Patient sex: F
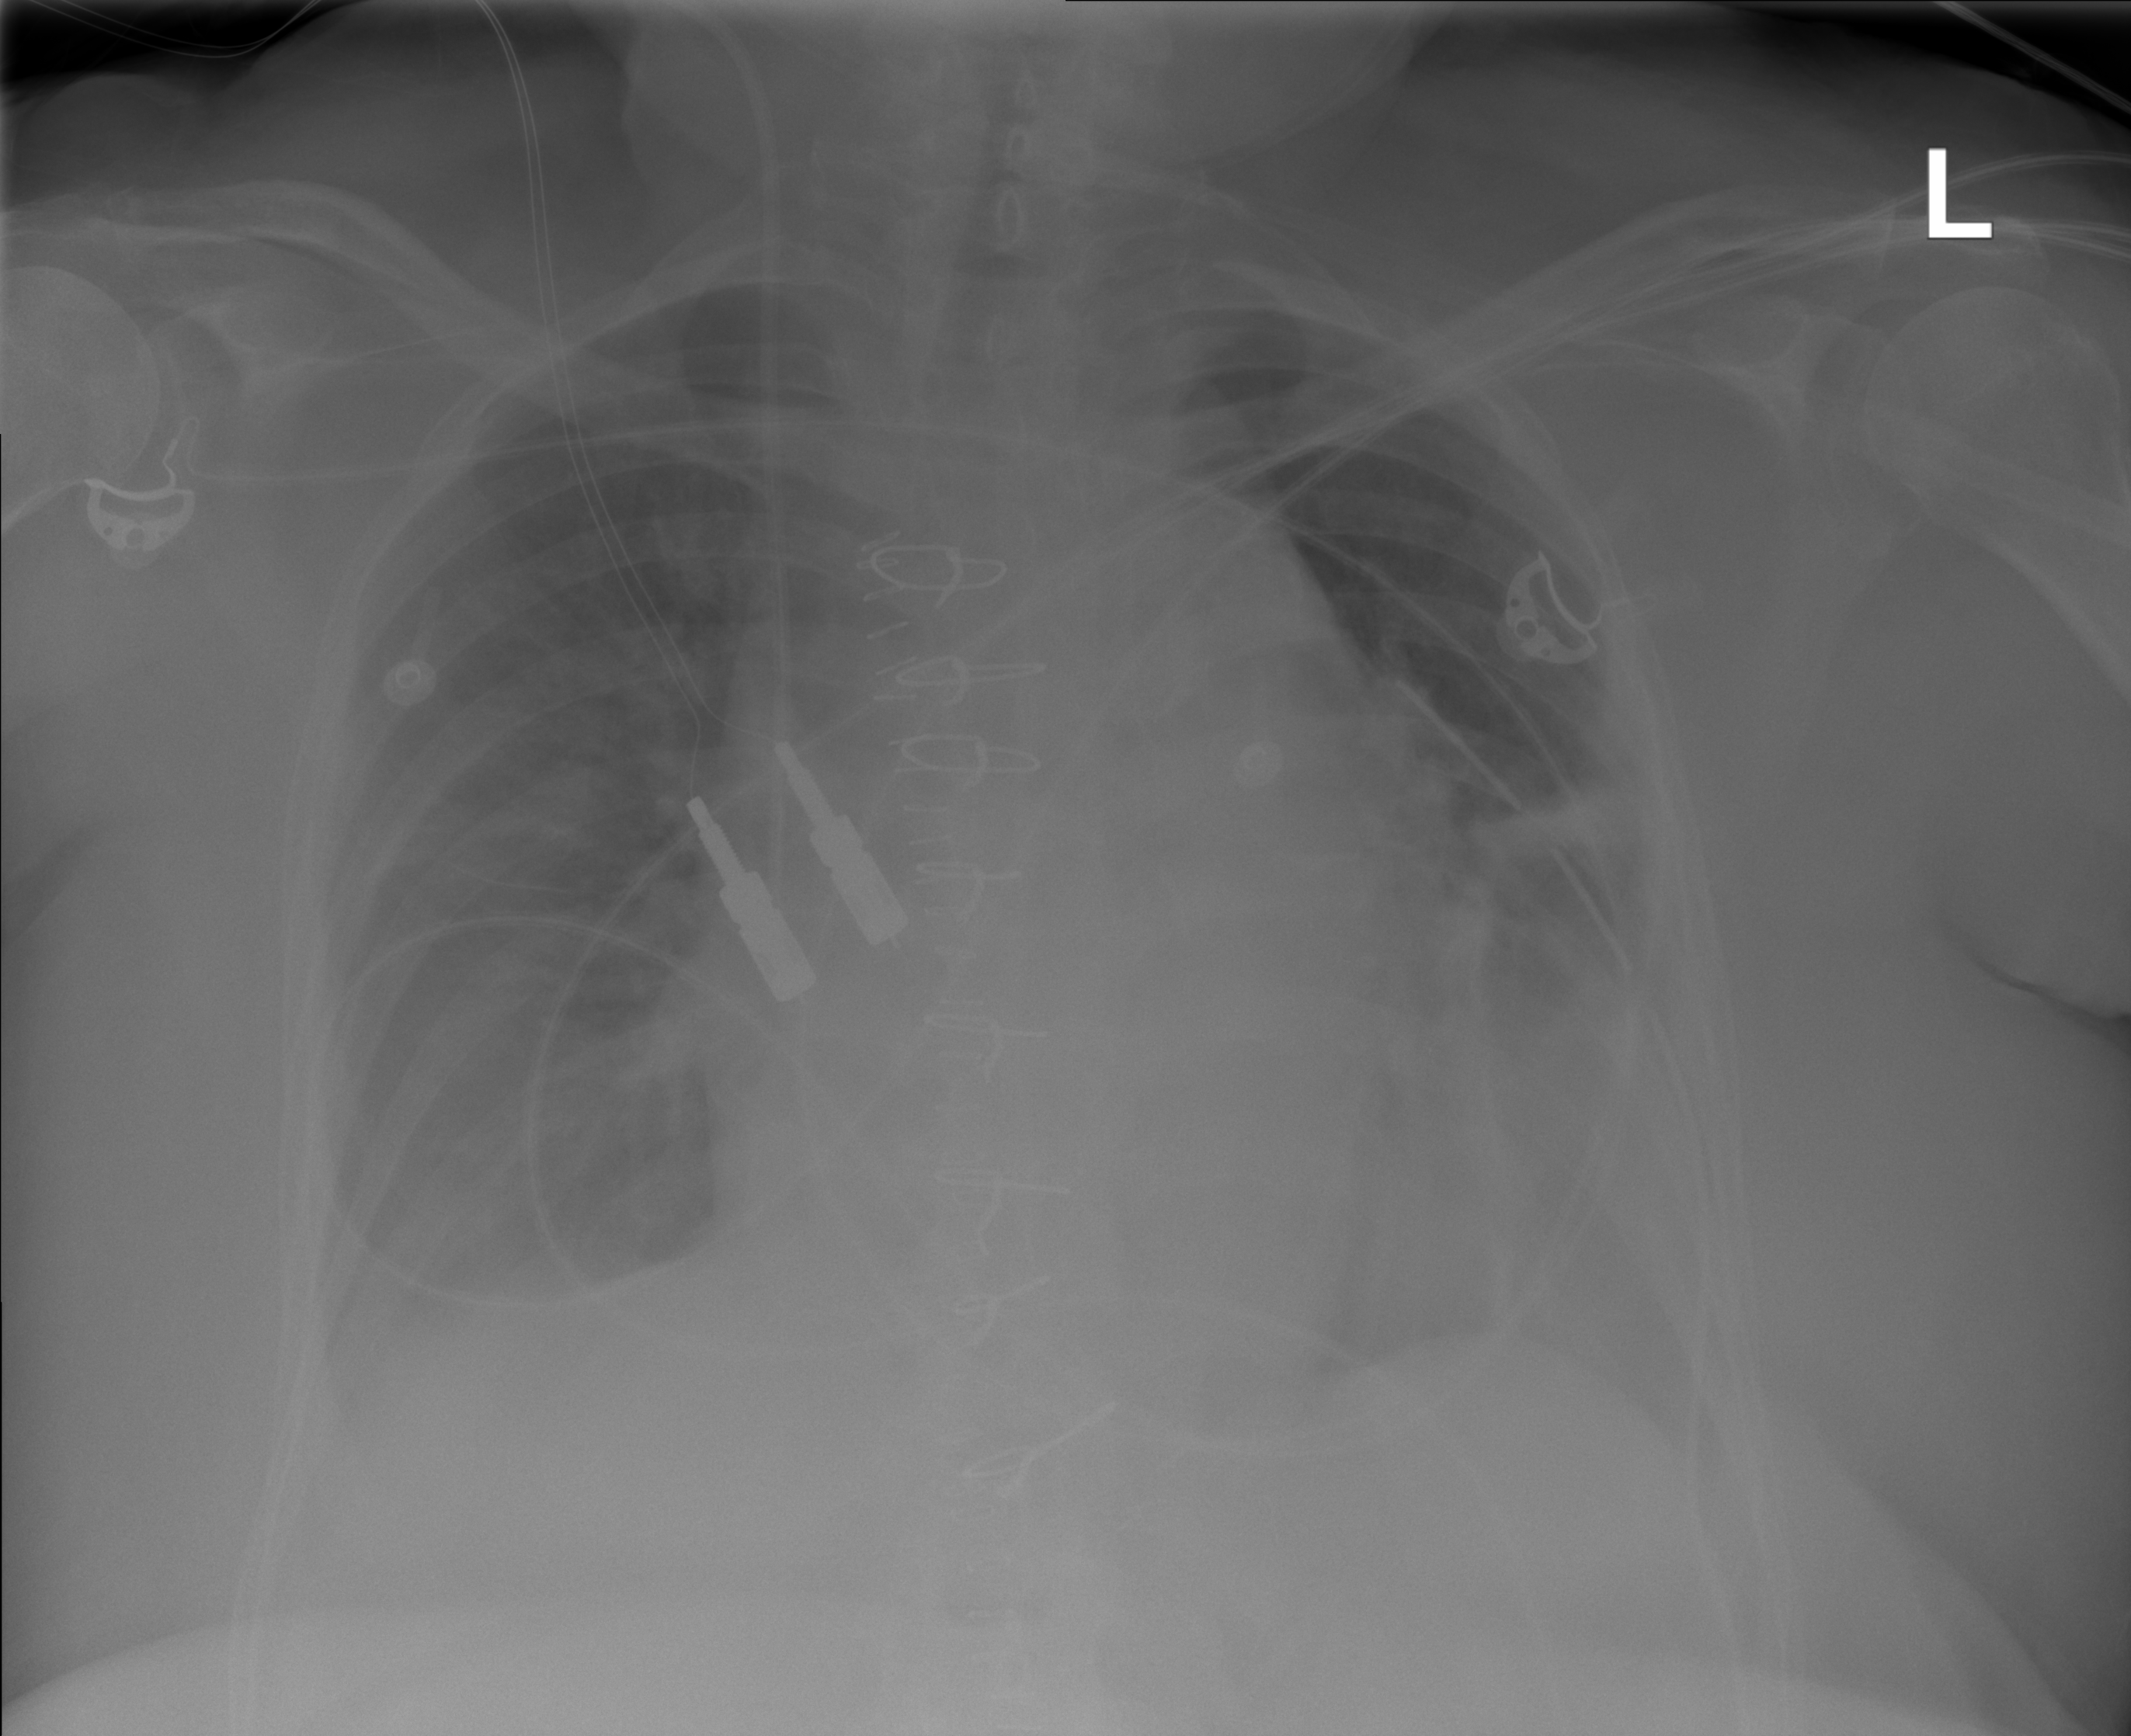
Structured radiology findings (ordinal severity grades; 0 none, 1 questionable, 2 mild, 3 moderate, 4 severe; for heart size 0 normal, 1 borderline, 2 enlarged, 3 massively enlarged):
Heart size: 2
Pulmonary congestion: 2
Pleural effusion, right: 2
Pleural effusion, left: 2
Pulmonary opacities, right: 1
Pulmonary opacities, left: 0
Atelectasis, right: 2
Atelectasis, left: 2